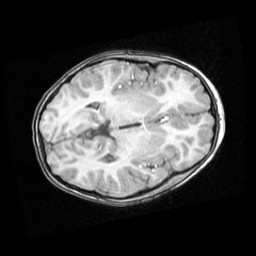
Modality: T1w
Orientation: axial
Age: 9
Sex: female
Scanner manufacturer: ge
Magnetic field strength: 1.5 T
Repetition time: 0.03333 s
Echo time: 0.008 s